Question:
It is kind of like a hybrid tree/linked list structure. Here's how I defined the structure
'''
struct node {
nodeP sibling;
nodeP child;
nodeP parent;
char name[100];
};
'''
a node has a child, that is connected to a linked list. Other elements on the linked list may have their own child that is connected to the linked list or by itself
Now to my question, how would I traverse this structure to search and print the path to a specific node.
Any suggestions would be appreciated.
Thanks
Update
Here is printPath function:
'''
//node -> root of the tree
//current = this is the node that i need to print path to
void printPath(nodeP node, nodeP current){
if (node != NULL){
if ((strcmp(node->name, current->name) == 0))
{
printf("%s/", node->name);
return; //it returns to the previous recursive call and then continues until the node is null
}
printPath(root->childDir, currentDir);
printPath(root->sibling, currentDir);
printf(" %s/", node->name);
}
}
'''
My problem is getting out of the recursive call, once if finish printing path to the current node.
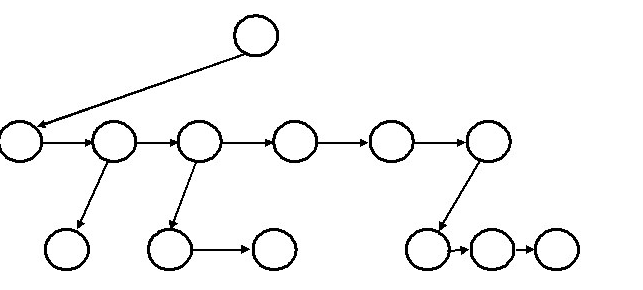
Answer: The node structure presented in the question is the same as for a regular binary tree which is using names 'child' and 'sibling' instead of the traditional 'left' and 'right'.
If you want to print a path to the desired node, you should print the values of each containing that node. So here is the pseudocode:
'''
function printPath(root, searchName)
if root is null
return false
if root.name is searchName or
printPath(root.child, searchName) or
printPath(root.sibling, searchName) then
print root.name
return true
else
return false
'''
Here, if root is null, it is not containing the desired node, so we return false for this path printing nothing. But if it's name is the one that we want, or one of it's subtrees is containing what we want, we print the name and returning true. This way you will get the path printed in the order from the leaf to root.